Question: I am using <URL> to prompt the user for credentials which are then passed to a web service.
The prompt shows the "Remember my password" option, so that User Name and Password can be populated with previously used values.
When the prompt appears and the credentials are pre-filled, I can't proceed until I actually select the User Name from the drop-down.
This is the screen I am seeing:

Clicking OK does nothing but bring up the Examples tip, but if I manually select "Greg" from the drop-down, I am able to proceed.
Here's the code I'm using:
'''
StringBuilder userPassword = new StringBuilder(), userID = new StringBuilder();
CREDUI_INFO credUI = new CREDUI_INFO();
credUI.cbSize = Marshal.SizeOf(credUI);
bool save = true;
CREDUI_FLAGS flags = CREDUI_FLAGS.ALWAYS_SHOW_UI | CREDUI_FLAGS.GENERIC_CREDENTIALS
| CREDUI_FLAGS.SHOW_SAVE_CHECK_BOX ;
//Display password prompt:
CredUIReturnCodes returnCode = CredUIPromptForCredentials
(ref credUI, this.serverName, IntPtr.Zero, 0, userID, 100, userPassword, 100, ref save, flags);
'''
OS is Windows 7 and Server 2008 r2.
I have created a complete but simple sample application which can be downloaded from <URL> for testing.
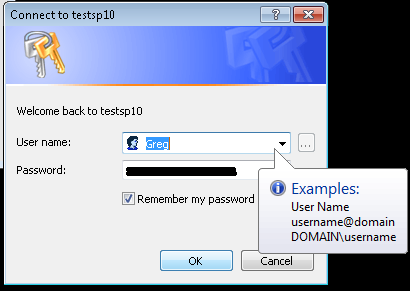
Answer: Setting 'save = false' solves the problem.
The checkbox will not be checked by default, but if it is checked the password will be saved allow the user will be able to proceed without changing input values on subsequent attempts.